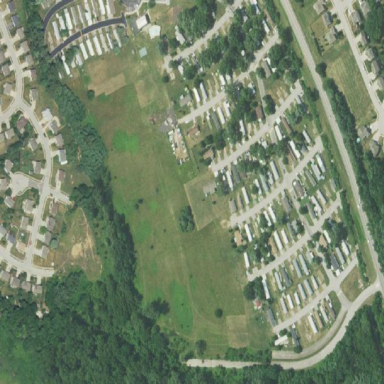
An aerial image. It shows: Residential area known as trailer park.